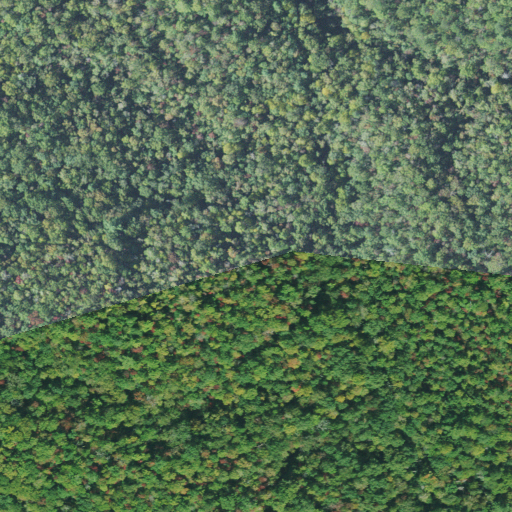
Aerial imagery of gap in North Carolina named Sassafras Gap containing mixed forest and deciduous forest